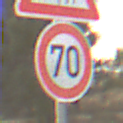
Verkehrszeichen: Geschwindigkeit70
Zusatzzeichen oben: ReiterRechts
Umgebung: Outdoor, RoadRail
Tageszeit: SunriseSunset
Wetter: PartlyCloudy
Licht: Natural
Jahreszeit: NotSpecified
Kontrast: LowContrast